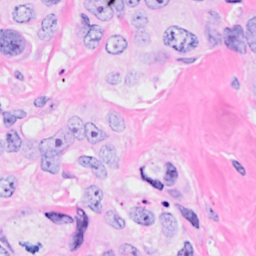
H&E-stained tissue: Breast